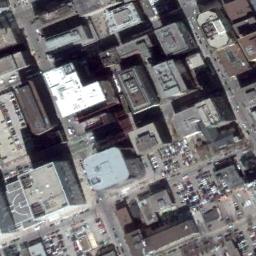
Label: commercial_area